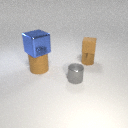
small brown metal cylinder below small brown rubber cube